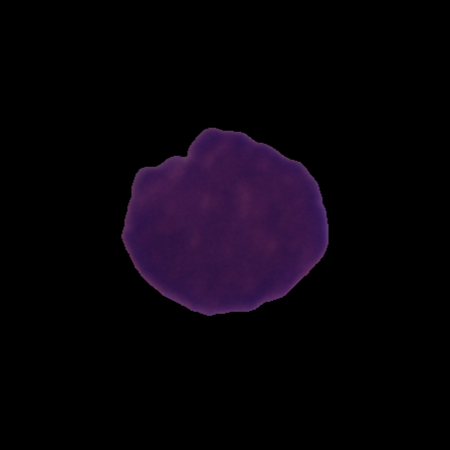
Label: cancer